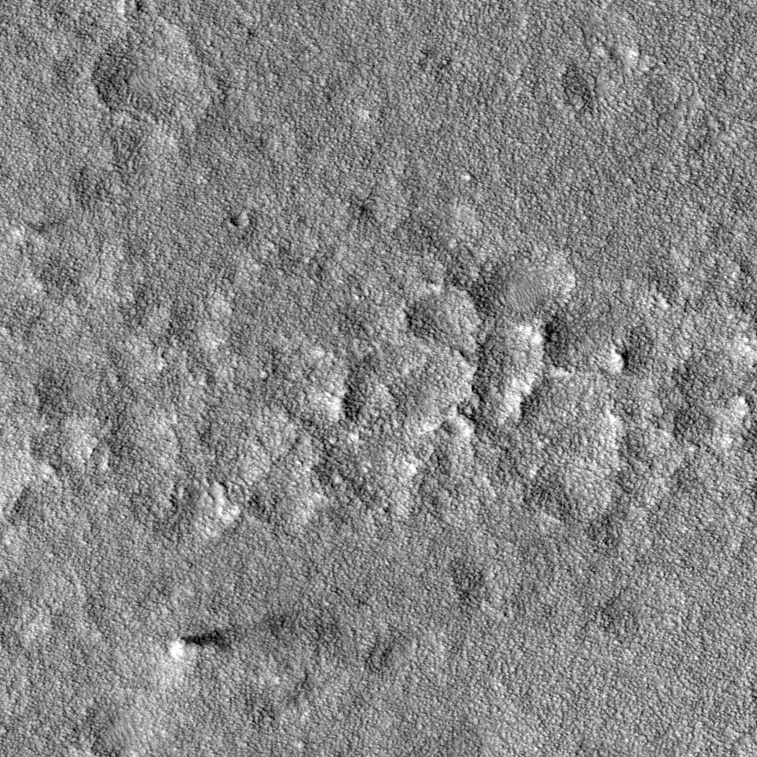
Label: dustdevil